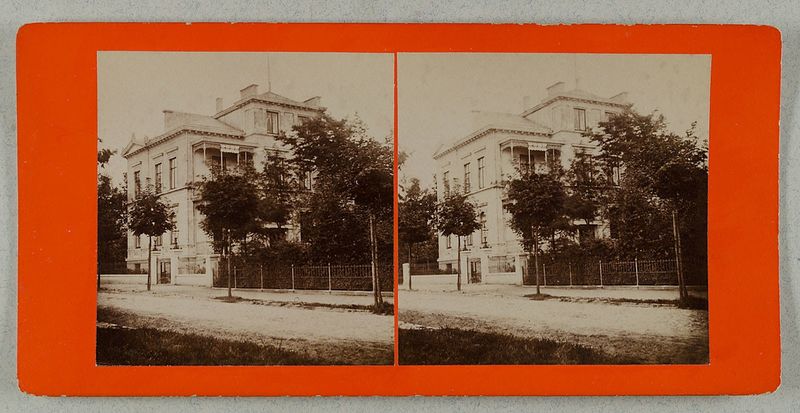
Titel: Hamburg, Uhlenhorst
Künstler: Johann Jacob Köpcke
Standort: Hamburg
Institution: Museum für Kunst und Gewerbe Hamburg
Schlagwörter: haus, architektur, bild, fassade, fotografie, photographie, wohnhaus, architekturfotografie, etagenhaus, albumin, stereofotografie, historische, stereophotographie, architekturphotographie, bildwerke, angewandte und bildende kunst, hessische systematik, schwarzweißpositivverfahren, silbersalzverfahren, schwarzweißfotografie, gebäude, örtlichkeit, straße, stätte, wohngebäude, straßen, plätze, albuminpapier, stereoskopische, stereoskopisches